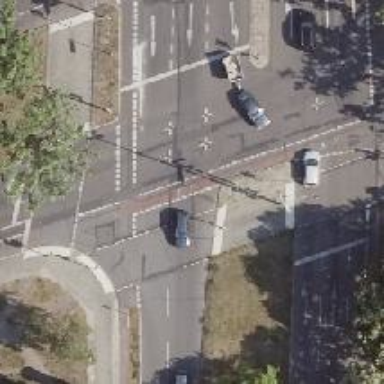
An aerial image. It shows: Tertiary road with asphalt surface and cycle track on the right.